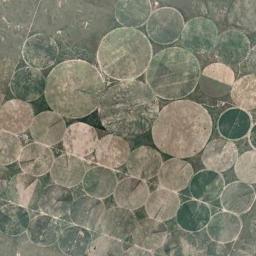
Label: circular_farmland